Question: I am using Recaptcha using the following link
<URL>
But, I observed, it not 100% accurate.
It validates as success, if we type 2-3 letters wrongly.
Is there a setting, which will make it 100% accurate.

Now, If a user types "tentace veri", it still validates SUCCESS.
Why can't it be 100% accurate.
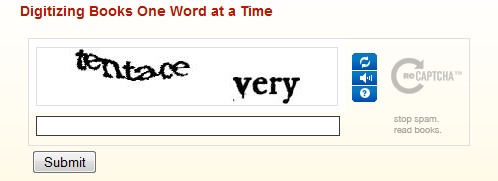
Answer: No, Recaptcha only knows about one word, it's using crowdsourcing for the other, that's why it says "digitizing ..." it's actually using humans to digitize pieces of books. You could type in tentace helium and it would work. There's even an internet movement to replace the second word with a dirty word. You can tell which one it knows about because it distorts it.